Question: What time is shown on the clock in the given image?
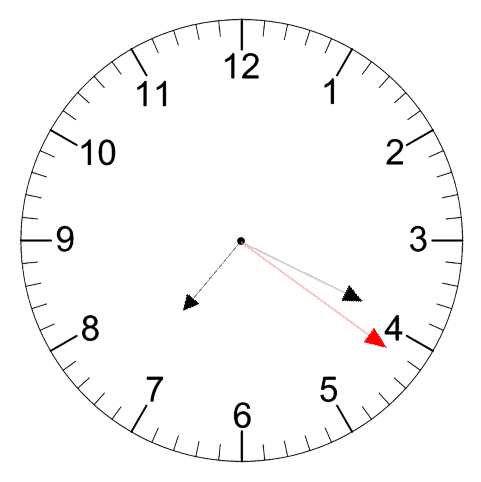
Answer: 07:19:21